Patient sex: M
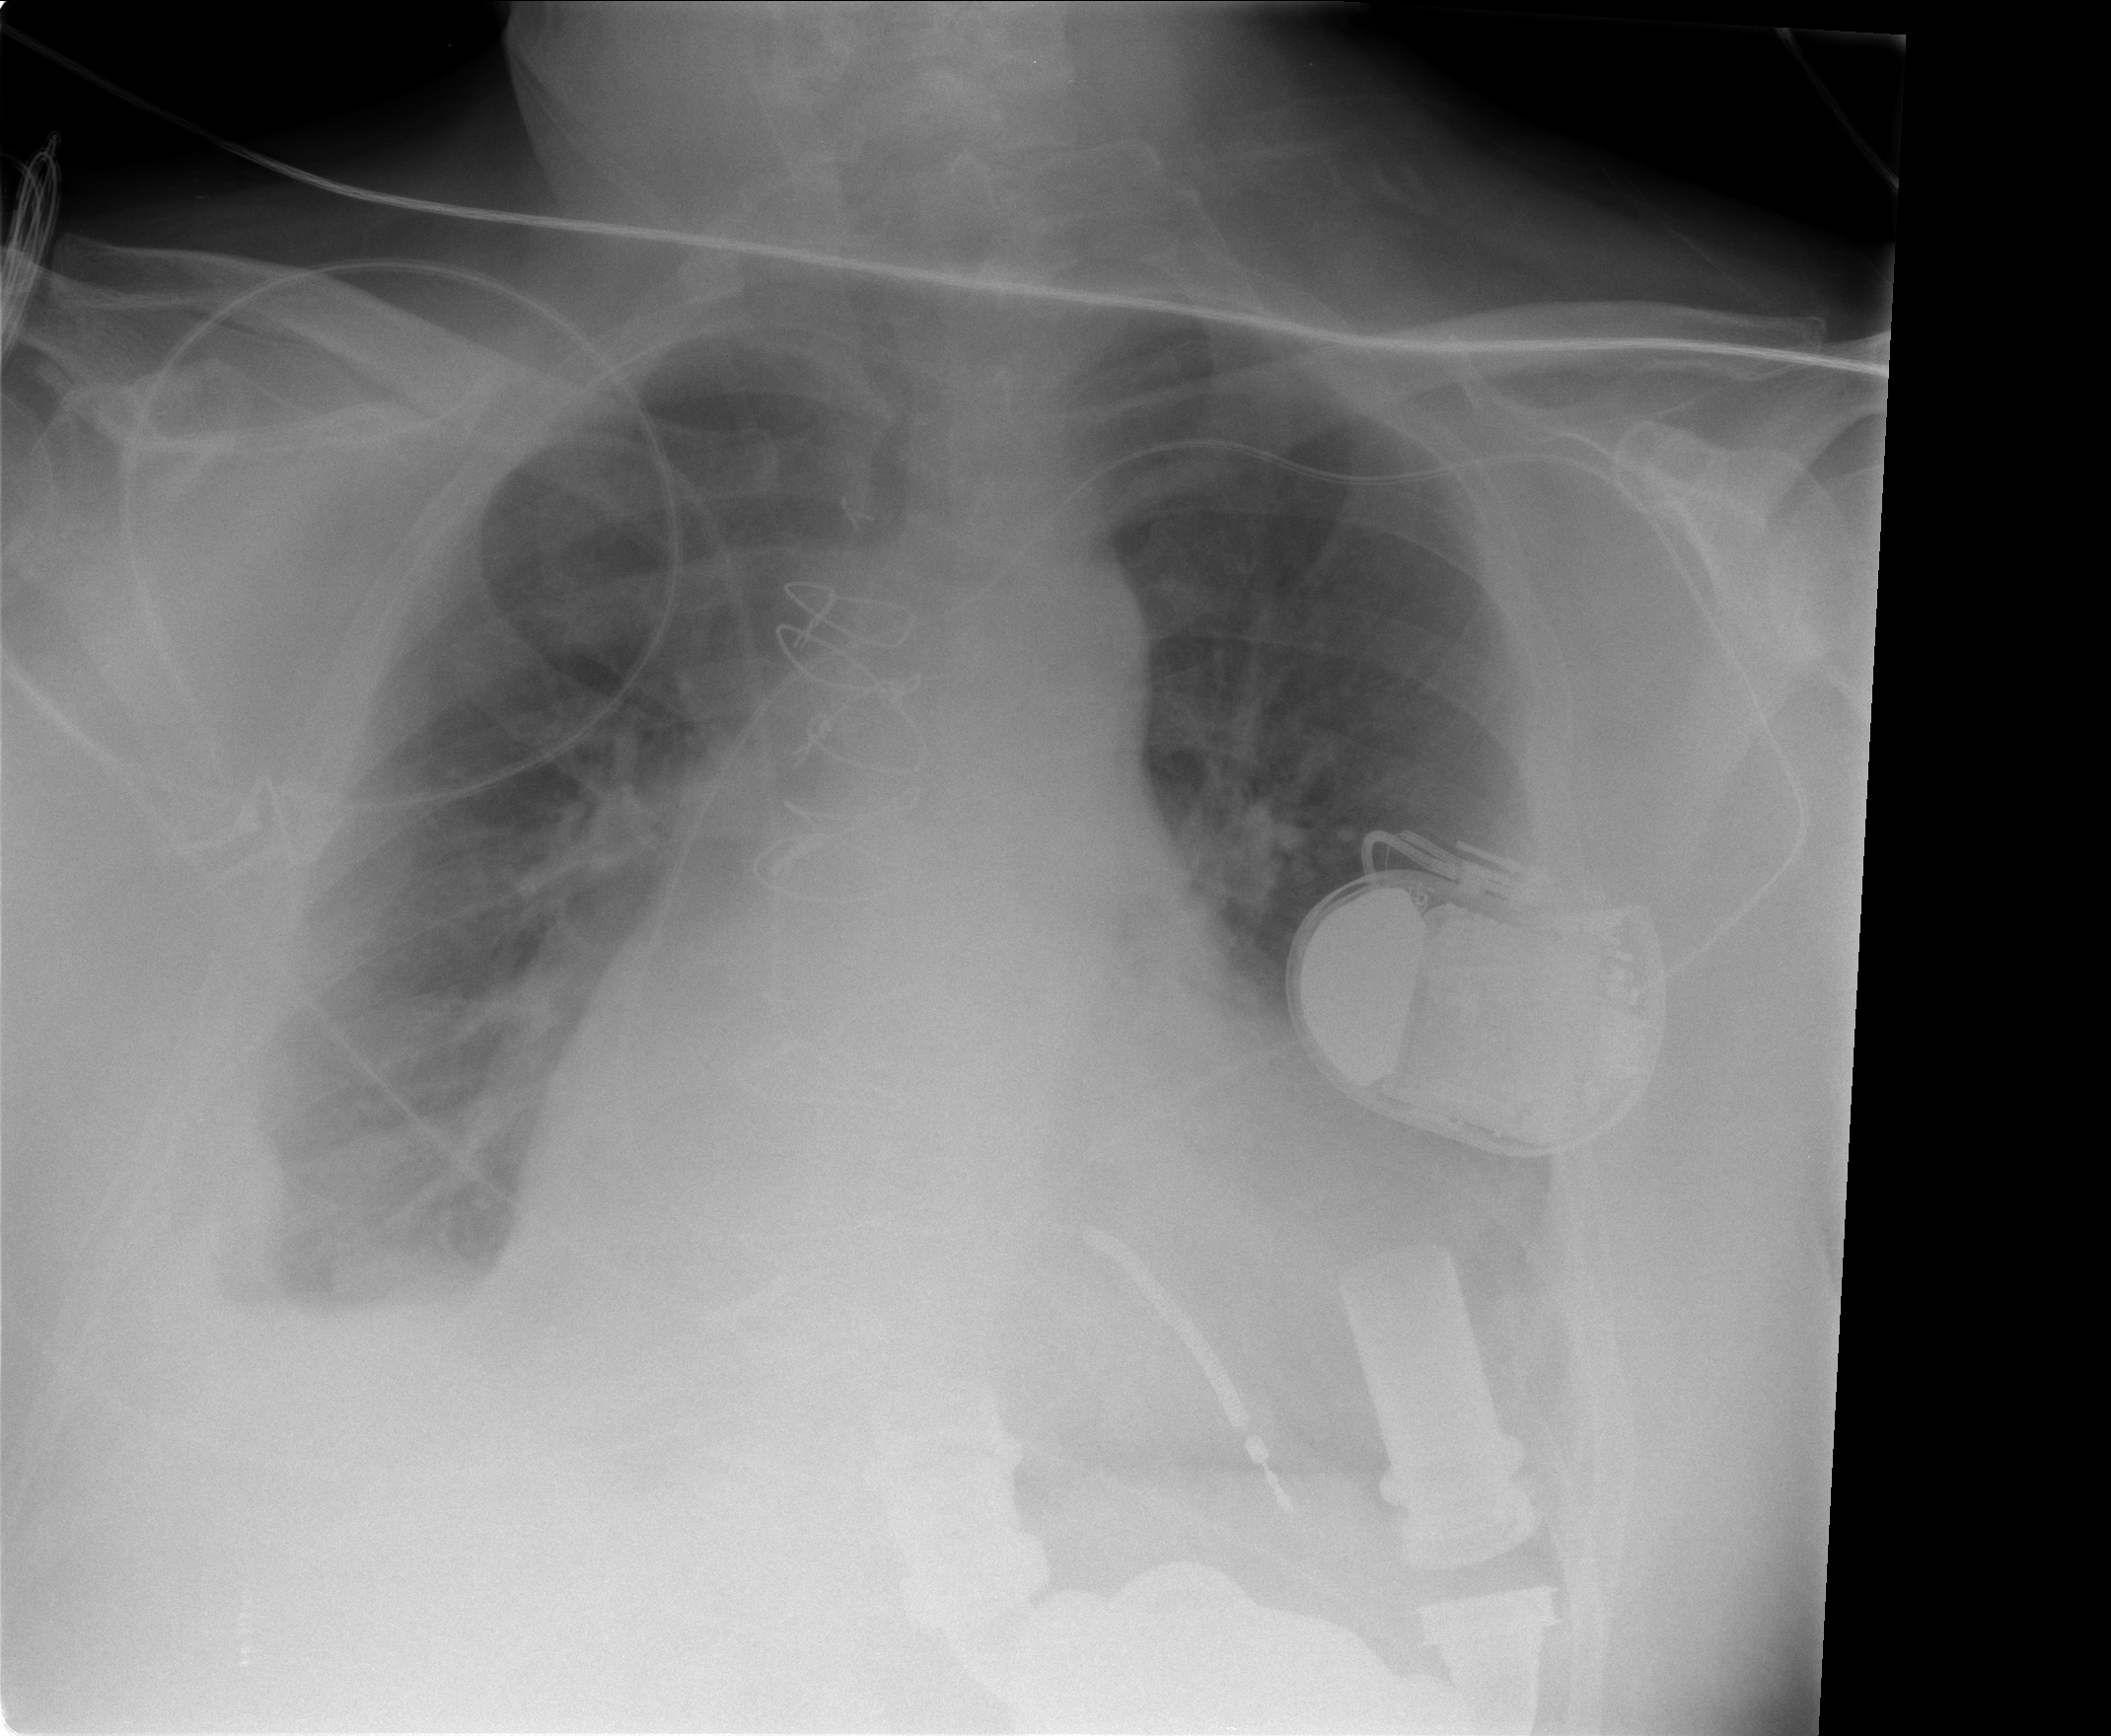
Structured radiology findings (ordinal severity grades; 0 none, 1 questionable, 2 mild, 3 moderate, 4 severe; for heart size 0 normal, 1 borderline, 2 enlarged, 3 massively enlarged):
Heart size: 2
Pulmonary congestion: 2
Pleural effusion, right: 2
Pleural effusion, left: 2
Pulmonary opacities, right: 0
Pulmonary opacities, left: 1
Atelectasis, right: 2
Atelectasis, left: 2